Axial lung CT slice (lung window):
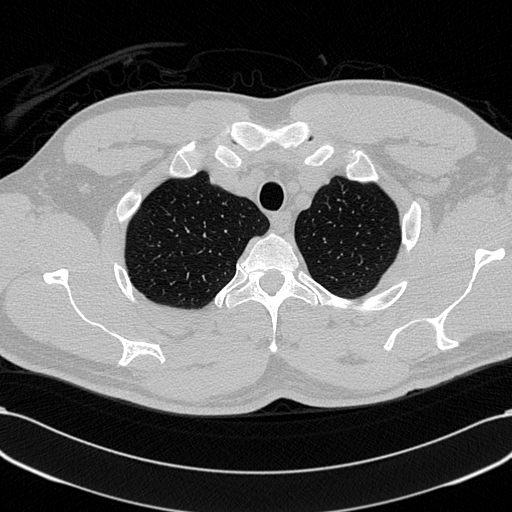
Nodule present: no